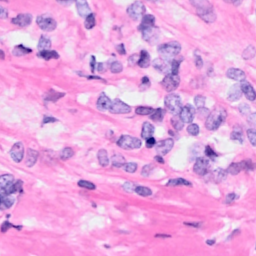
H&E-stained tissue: Breast